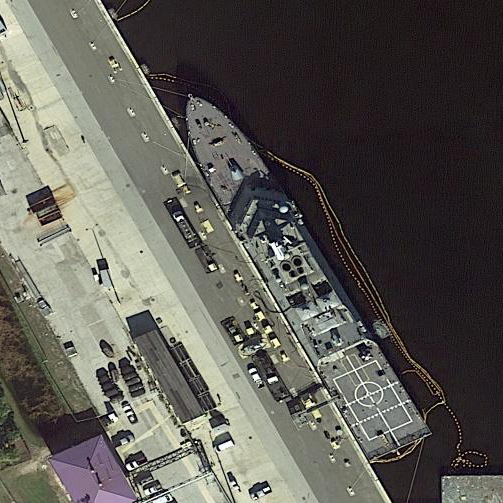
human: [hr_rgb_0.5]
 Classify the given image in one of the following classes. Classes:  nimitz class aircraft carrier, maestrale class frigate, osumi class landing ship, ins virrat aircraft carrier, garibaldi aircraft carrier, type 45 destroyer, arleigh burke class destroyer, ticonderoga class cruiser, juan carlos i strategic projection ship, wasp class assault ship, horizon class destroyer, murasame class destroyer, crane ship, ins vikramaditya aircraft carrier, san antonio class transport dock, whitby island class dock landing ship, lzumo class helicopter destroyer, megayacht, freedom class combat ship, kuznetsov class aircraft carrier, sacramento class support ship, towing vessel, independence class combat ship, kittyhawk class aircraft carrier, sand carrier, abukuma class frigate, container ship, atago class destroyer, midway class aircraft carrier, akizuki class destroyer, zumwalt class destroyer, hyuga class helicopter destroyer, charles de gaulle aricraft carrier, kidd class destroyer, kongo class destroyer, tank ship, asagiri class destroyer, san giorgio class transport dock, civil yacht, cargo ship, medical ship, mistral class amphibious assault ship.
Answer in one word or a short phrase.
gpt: Freedom class combat ship